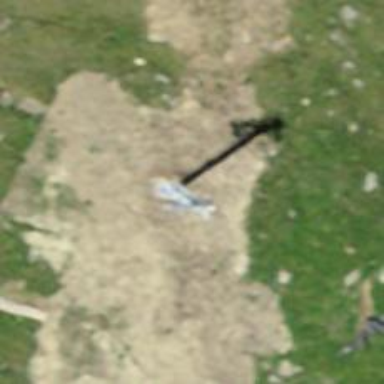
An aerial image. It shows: Pylon used for aerialway.